Aerial crown-view tile of a tropical tree (Barro Colorado Island, Panama), acquired 20250512:
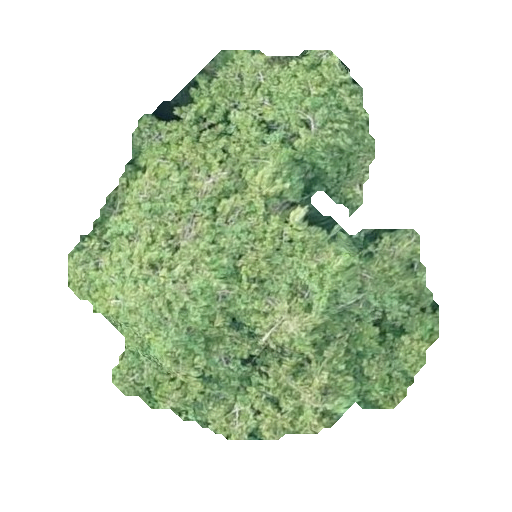
Species: Virola surinamensis
GBIF accepted scientific name: Virola surinamensis
Crown area: 143.842 m²